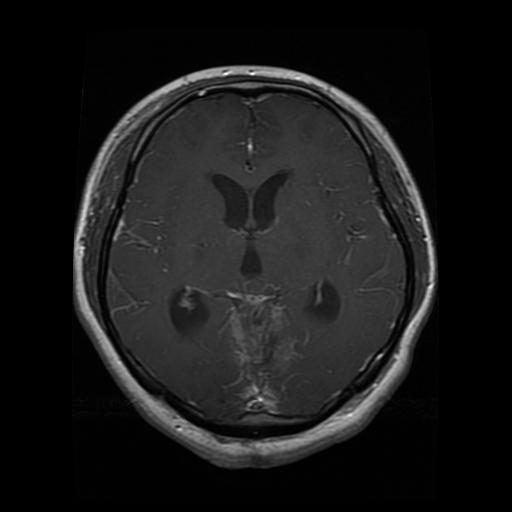
Label: glioma